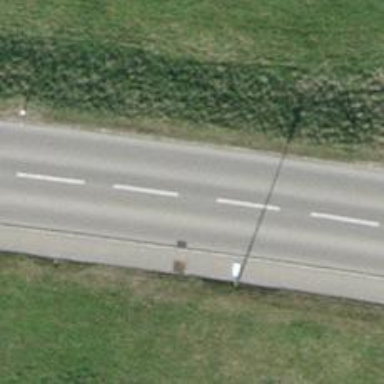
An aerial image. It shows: Tertiary road with asphalt surface. The sidewalk on the right side also has asphalt surface.